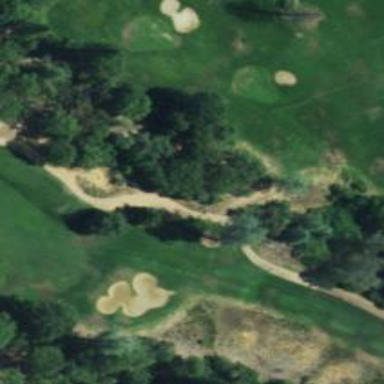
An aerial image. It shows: Path designed for golf carts.